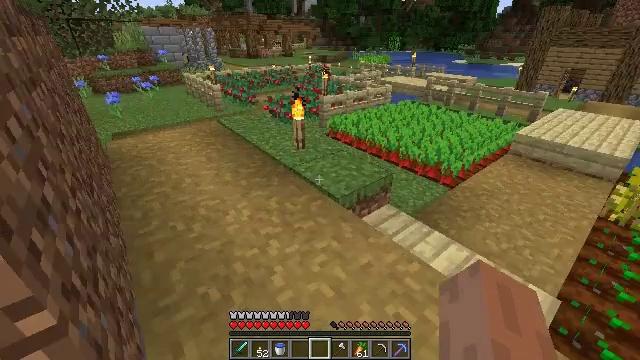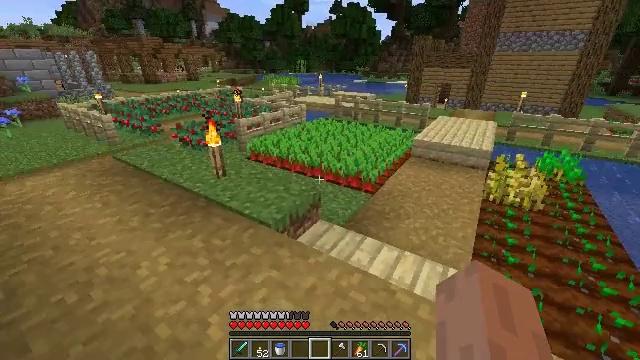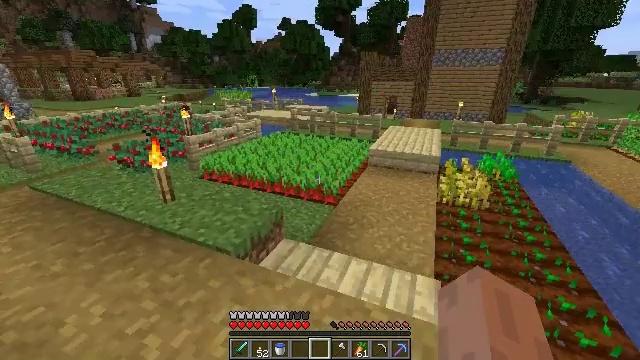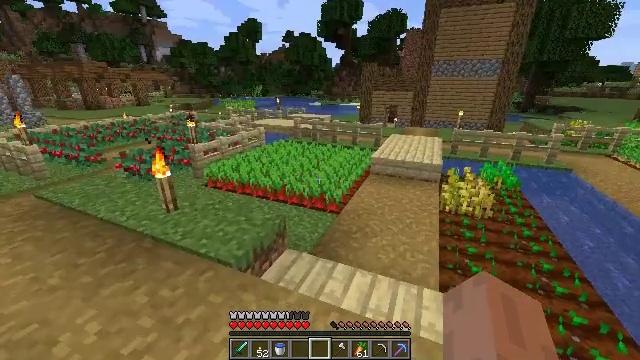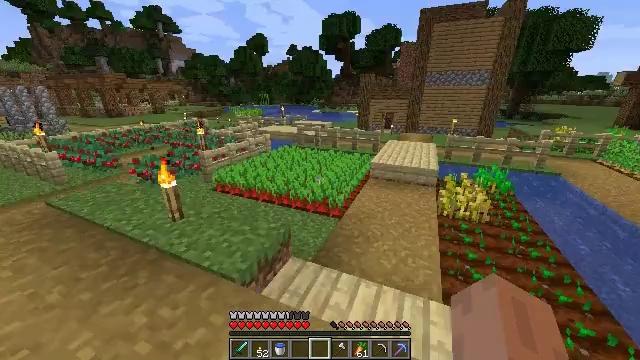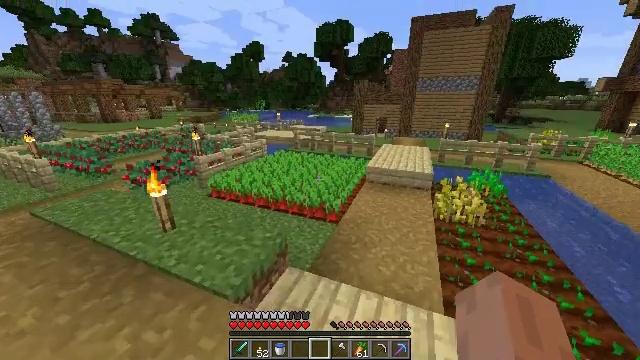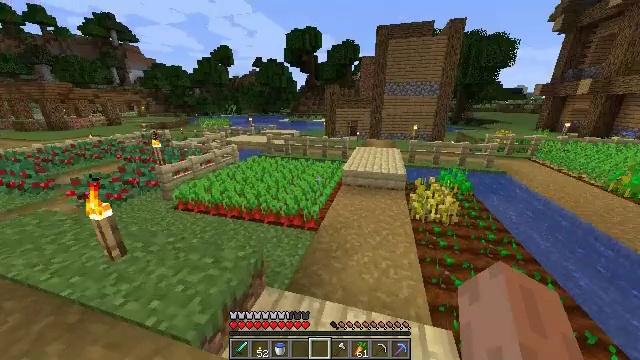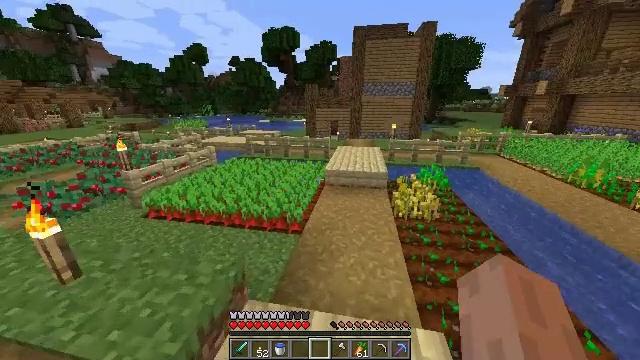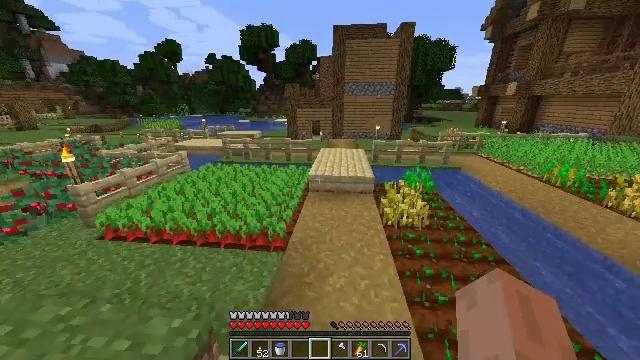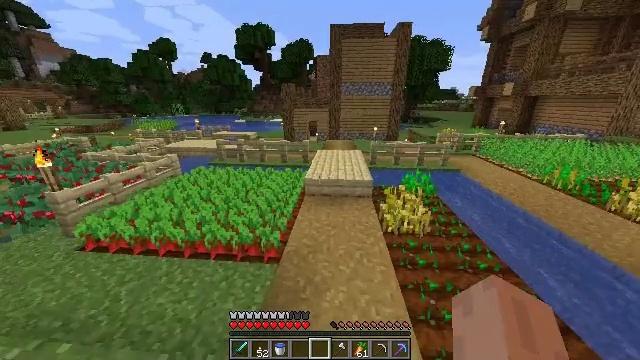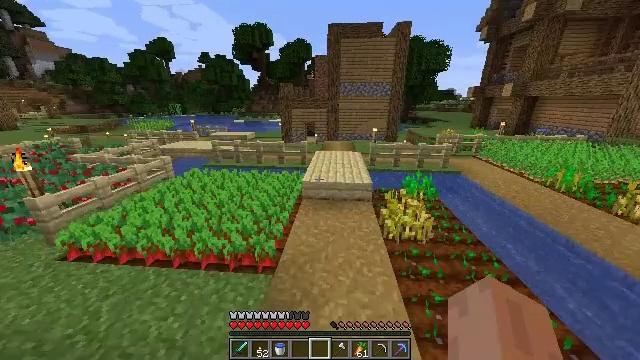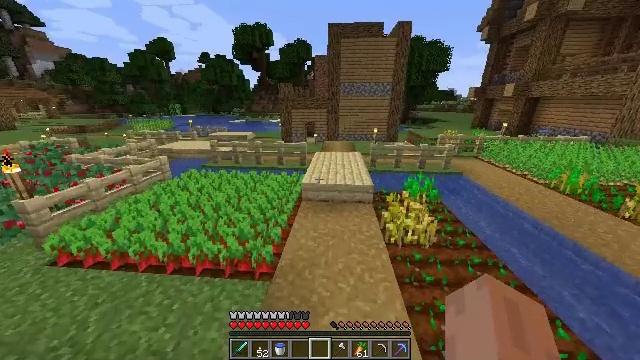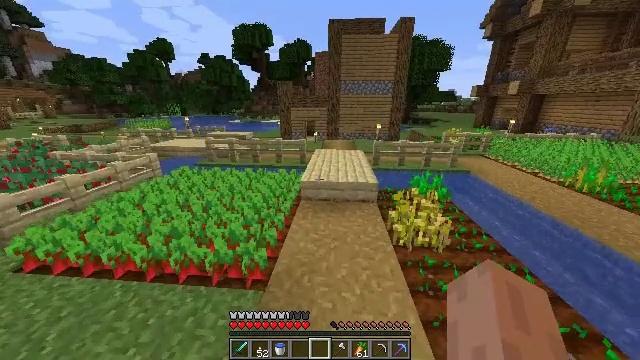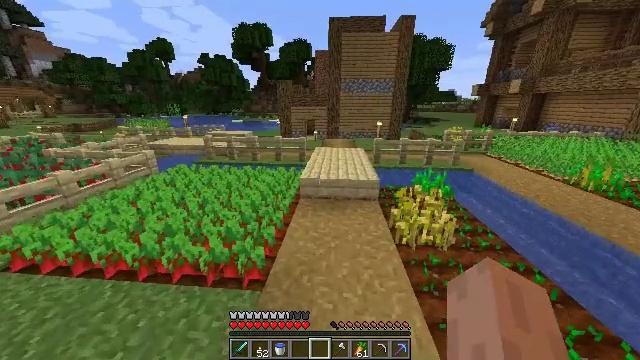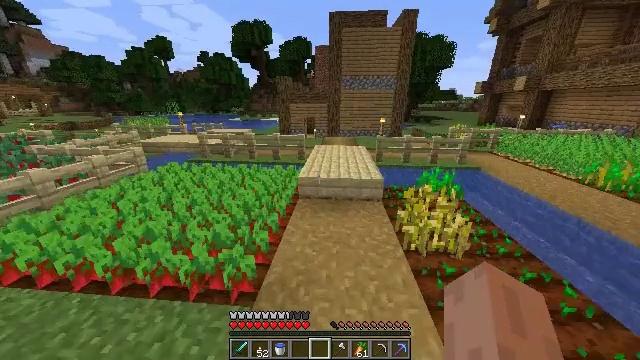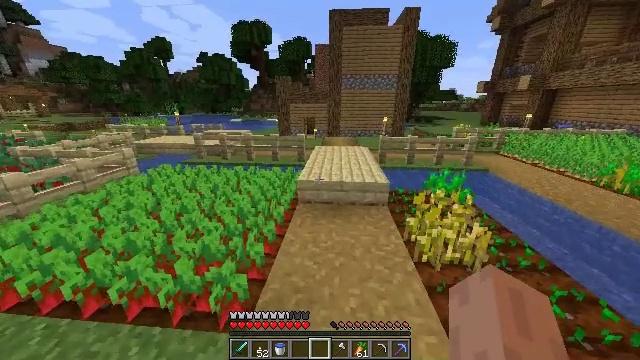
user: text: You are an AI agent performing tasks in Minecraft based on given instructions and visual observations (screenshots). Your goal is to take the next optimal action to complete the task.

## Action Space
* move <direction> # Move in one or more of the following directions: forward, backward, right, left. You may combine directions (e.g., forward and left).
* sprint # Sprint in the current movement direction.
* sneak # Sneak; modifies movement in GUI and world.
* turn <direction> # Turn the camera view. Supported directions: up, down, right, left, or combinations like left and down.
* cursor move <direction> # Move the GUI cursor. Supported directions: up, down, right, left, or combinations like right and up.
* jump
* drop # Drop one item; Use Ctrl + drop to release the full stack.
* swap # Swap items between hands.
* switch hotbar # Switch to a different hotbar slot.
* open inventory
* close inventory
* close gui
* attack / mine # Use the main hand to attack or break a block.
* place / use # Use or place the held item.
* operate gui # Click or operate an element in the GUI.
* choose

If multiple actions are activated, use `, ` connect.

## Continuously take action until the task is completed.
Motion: motion action
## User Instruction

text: Bake a potato to get a baked potato.
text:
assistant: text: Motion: turn right and up
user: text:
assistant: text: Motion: move forward, turn right and up
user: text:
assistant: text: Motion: move forward, turn up
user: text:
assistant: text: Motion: move forward
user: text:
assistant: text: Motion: move forward, turn right
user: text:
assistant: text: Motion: move forward, turn right
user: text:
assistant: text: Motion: move forward, turn right
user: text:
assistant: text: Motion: move forward, turn right
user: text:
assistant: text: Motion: move forward
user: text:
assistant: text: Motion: move forward
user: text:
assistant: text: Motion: move forward
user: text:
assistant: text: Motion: move forward
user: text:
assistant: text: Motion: move forward
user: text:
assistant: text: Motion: move forward
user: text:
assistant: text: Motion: move forward
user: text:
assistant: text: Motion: move forward
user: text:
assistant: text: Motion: move forward, turn right
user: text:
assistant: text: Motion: move forward, turn right
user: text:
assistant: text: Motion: move forward, turn right and up
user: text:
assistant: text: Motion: move forward
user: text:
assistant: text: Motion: move forward
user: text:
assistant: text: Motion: move forward
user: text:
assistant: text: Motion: move forward
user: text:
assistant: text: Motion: move forward
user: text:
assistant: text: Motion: move forward
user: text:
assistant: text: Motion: move forward
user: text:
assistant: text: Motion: move forward
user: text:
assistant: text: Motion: move forward
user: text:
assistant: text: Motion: move forward, jump
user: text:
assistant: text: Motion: move forward, jump